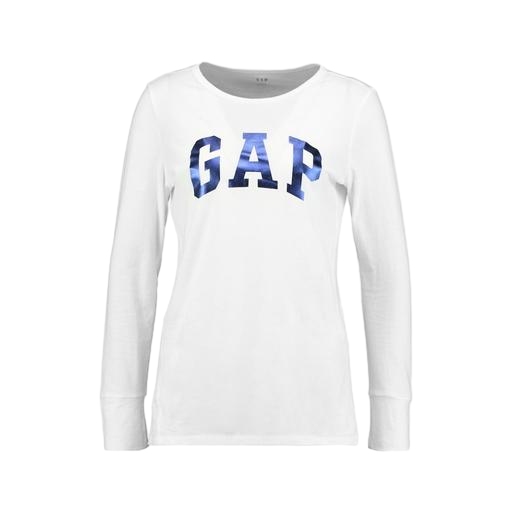
white long sleeve logo t-shirt, white women's classic long-sleeve t-shirt, blue iconic women's long-sleeved t-shirt, white background